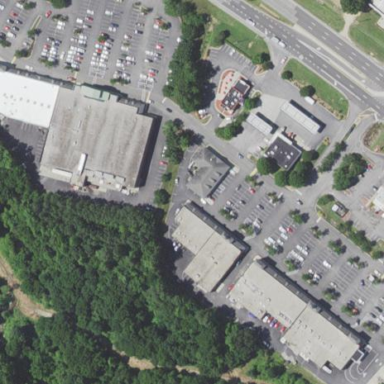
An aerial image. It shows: Retail area.